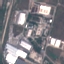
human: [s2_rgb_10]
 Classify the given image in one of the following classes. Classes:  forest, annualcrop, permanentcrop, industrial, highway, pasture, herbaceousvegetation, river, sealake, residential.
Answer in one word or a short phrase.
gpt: Industrial